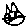
Label: cat